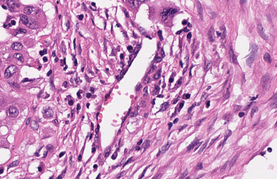
Tumor epithelial tissue: yes
Tumor-associated stroma tissue: yes
Normal tissue: no